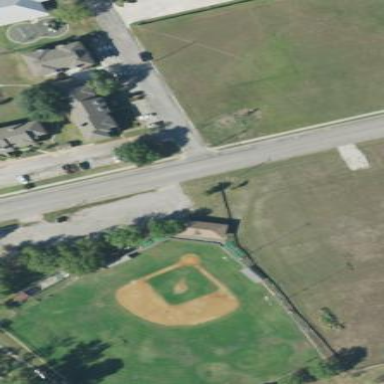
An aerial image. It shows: Baseball pitch for leisure and sports activities.